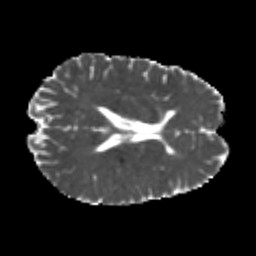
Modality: MD
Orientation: axial
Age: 22
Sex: male
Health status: healthy
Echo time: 0.074 s